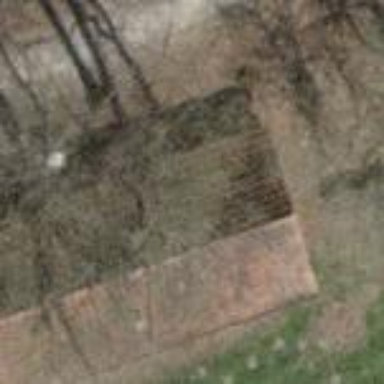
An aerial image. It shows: Shed building.